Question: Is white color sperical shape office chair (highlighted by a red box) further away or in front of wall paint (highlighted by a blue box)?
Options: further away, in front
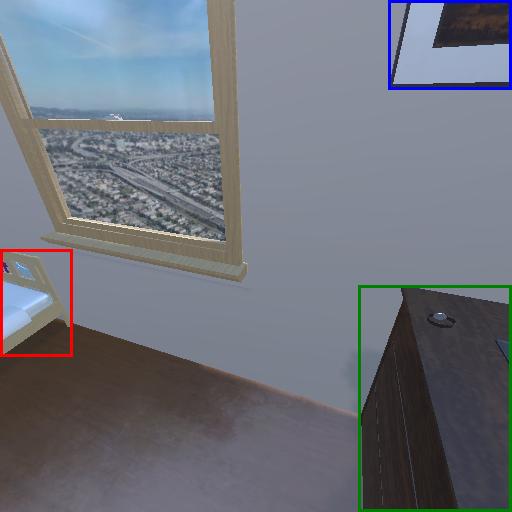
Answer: further away